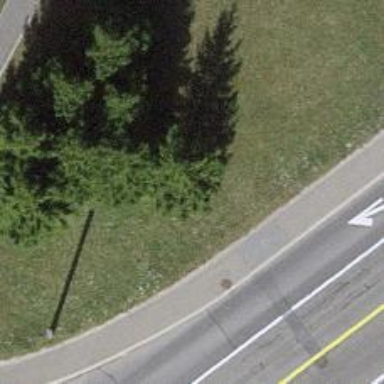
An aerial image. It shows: Urban environment with evergreen needle-leaved trees.